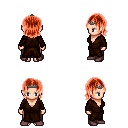
a pixel art fantasy rpg character, female body template, human, light skin, brown robe, robe skirt, red long bangs hairstyle, iron tiara, maroon shoes, four views (front, back, left, right), 2x2 character sprite sheet, small pixel art, hard edges, no anti-aliasing